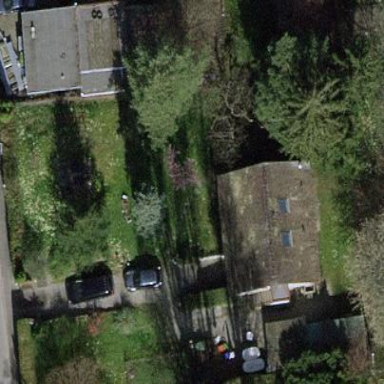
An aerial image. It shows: Garden enclosed by fence.